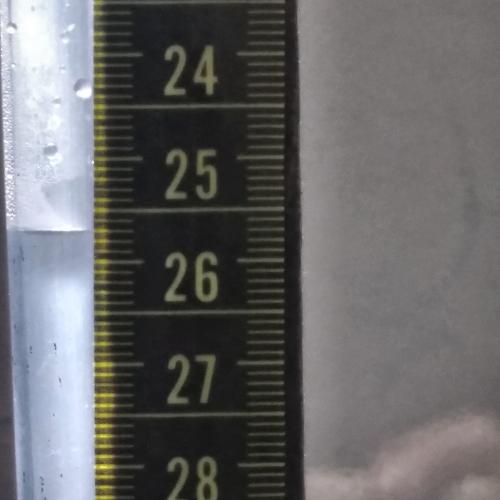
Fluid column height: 25.7 cm